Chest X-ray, AP view. Patient: 33 years old, sex F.
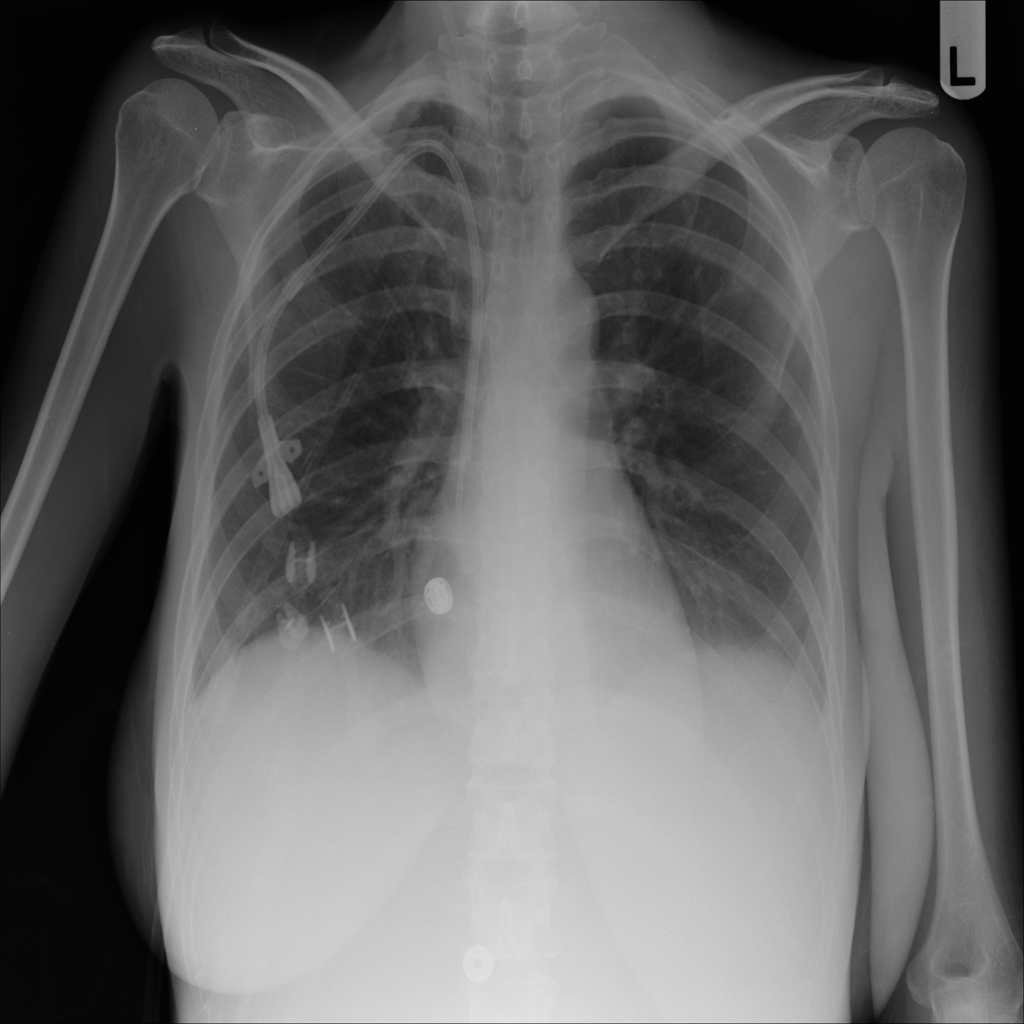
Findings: Effusion, Infiltration